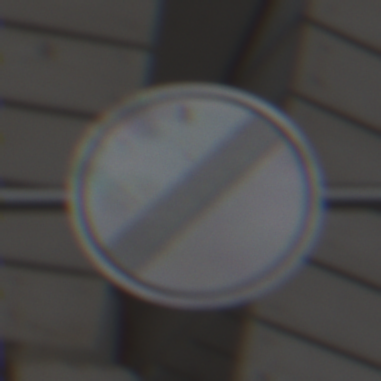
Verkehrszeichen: EndeSaemtlicherBegrenzungen
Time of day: MorningAfternoon
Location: Roofed (Urban)
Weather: PartlyCloudy
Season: NotSpecified
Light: Natural